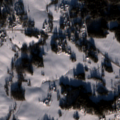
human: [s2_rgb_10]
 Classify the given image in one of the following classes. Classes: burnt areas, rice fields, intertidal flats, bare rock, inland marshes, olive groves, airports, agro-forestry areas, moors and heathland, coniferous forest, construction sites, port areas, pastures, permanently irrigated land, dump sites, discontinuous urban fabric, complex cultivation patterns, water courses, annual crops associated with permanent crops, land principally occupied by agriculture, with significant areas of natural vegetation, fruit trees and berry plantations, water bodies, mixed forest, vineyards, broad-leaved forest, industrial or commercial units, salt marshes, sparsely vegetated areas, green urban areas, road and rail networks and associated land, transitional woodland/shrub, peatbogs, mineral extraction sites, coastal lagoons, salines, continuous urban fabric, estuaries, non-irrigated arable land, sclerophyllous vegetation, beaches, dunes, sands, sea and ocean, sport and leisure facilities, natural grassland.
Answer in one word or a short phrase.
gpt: discontinuous urban fabric, non-irrigated arable land, land principally occupied by agriculture, with significant areas of natural vegetation, mixed forest